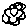
Label: flower